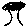
Label: tree